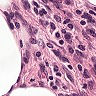
Metastatic tissue present: no